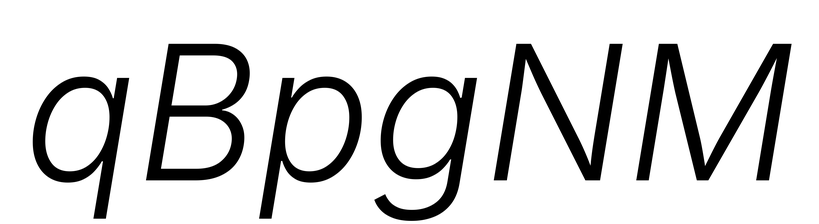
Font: Inter-Italic_Light_Italic